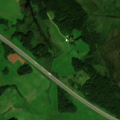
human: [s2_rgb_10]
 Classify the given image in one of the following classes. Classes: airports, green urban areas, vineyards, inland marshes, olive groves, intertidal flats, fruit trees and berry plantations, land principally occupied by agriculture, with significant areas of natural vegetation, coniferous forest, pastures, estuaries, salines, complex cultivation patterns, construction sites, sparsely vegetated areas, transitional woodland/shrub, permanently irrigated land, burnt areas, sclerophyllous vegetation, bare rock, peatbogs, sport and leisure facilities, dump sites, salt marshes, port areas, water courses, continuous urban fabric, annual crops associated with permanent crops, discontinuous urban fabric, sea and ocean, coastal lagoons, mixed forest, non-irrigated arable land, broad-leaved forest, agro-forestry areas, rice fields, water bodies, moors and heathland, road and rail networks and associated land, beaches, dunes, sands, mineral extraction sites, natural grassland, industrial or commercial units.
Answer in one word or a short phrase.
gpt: pastures, land principally occupied by agriculture, with significant areas of natural vegetation, broad-leaved forest, natural grassland, transitional woodland/shrub, inland marshes